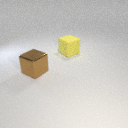
large brown metal cube in front of large yellow rubber cube